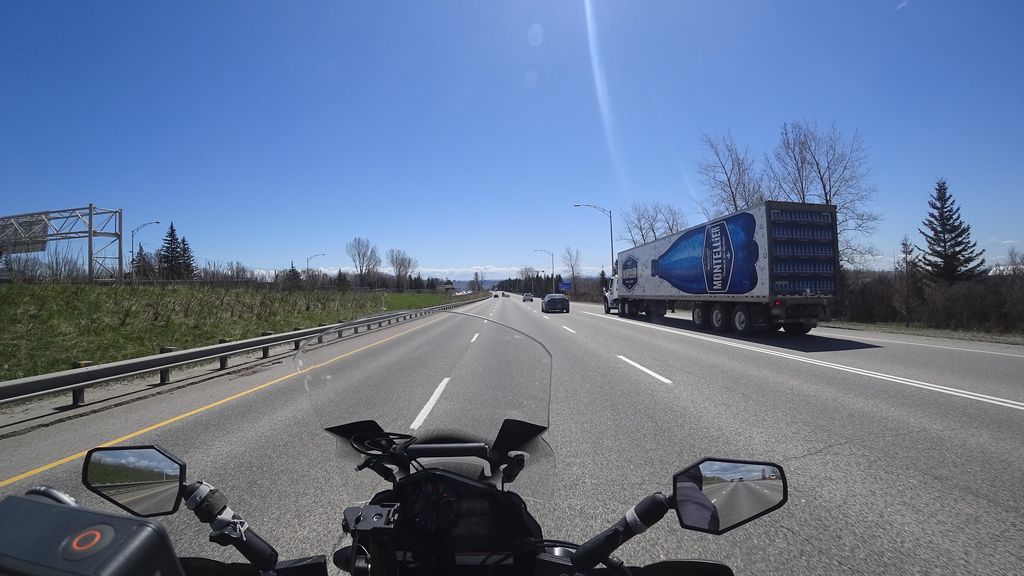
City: quebec_city